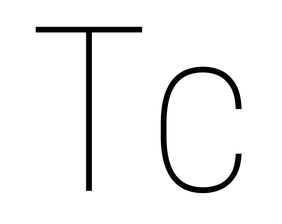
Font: Roboto_Condensed_Thin